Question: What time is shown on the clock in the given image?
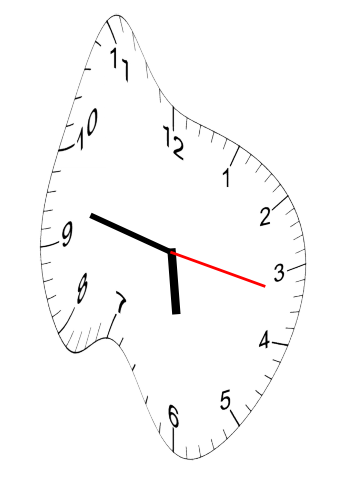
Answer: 05:47:17